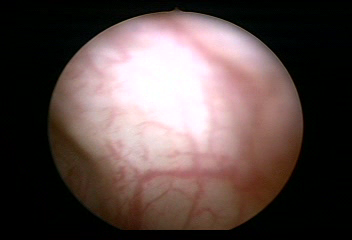
Modality: WLC
Class: Normal mucosa
Bladder cancer association: No